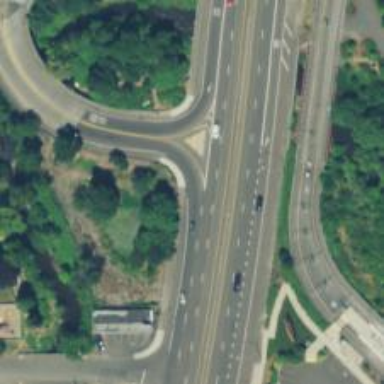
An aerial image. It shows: Trunk link highway.